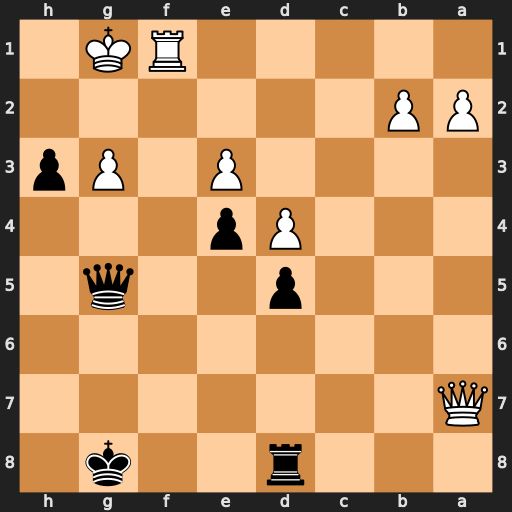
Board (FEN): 3r2k1/Q7/8/3p2q1/3Pp3/4P1Pp/PP6/5RK1
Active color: b
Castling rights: -
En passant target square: -
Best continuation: Qxg3+ Kh1 Qg2#